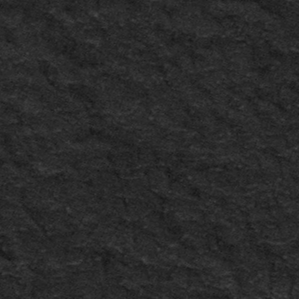
Label: frost